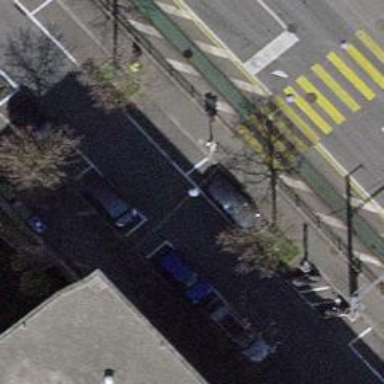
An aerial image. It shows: Asphalt service road with marked parking lanes on both sides.